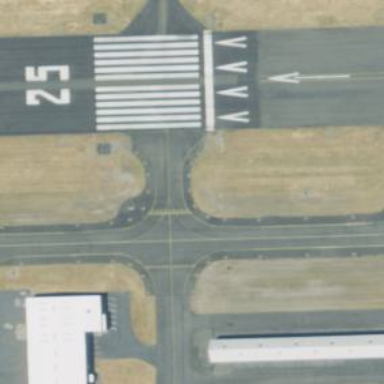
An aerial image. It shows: Taxiway at the airport with asphalt surface.